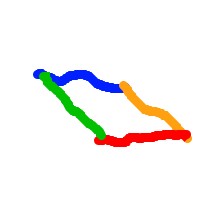
Shape: parallelogram